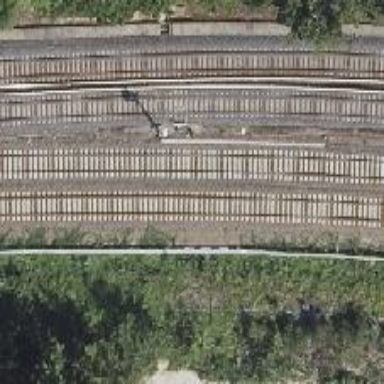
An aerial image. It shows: Railway milestone.